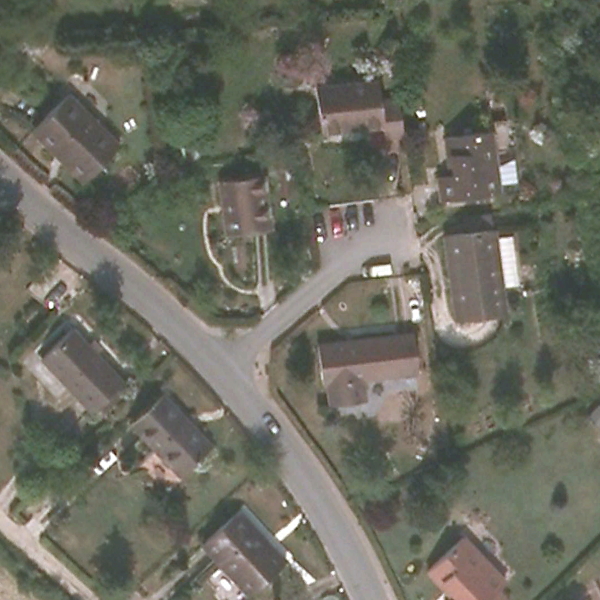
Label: MediumResidential